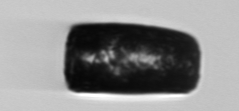
Label: Coscinodiscus